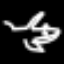
Label: frog